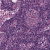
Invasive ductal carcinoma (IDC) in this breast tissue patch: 0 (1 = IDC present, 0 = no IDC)